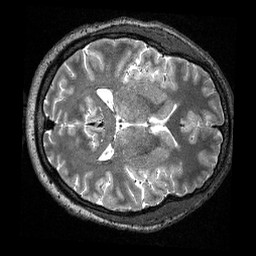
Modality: T2w
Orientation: axial
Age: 34
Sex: male
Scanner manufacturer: siemens
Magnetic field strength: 3 T
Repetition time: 3.2 s
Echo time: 0.479 s